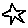
Label: star